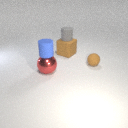
small brown rubber sphere to the right of large red metal sphere